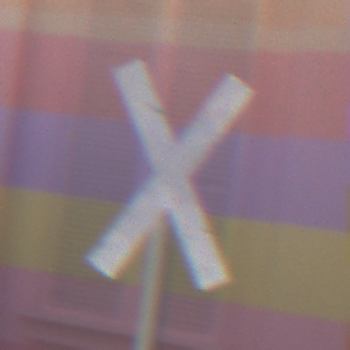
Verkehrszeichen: Andreaskreuz
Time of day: MorningAfternoon
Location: Outdoor (Special)
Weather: PartlyCloudy
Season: NotSpecified
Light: Natural